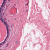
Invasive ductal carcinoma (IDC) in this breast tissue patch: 0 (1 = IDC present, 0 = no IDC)